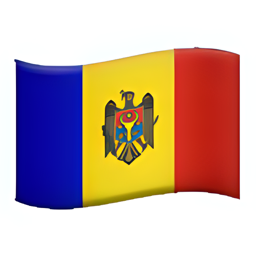
Name: flag for moldova
Emoji: 🇩🇲
Group: Flags
Sub-group: country-flag